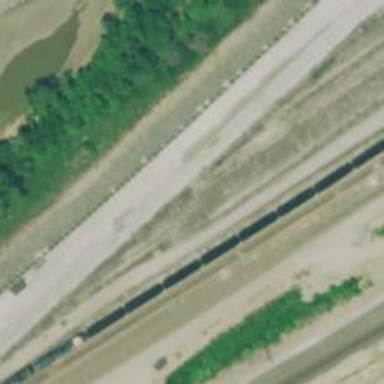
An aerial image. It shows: Railway siding for service.